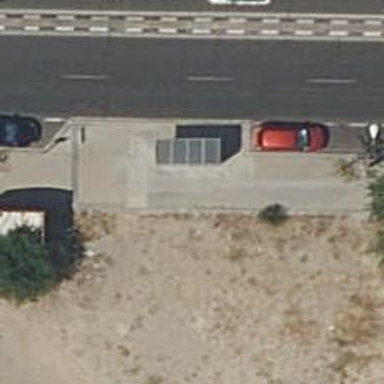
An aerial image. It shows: Bus stop with sheltered platform for public transport.